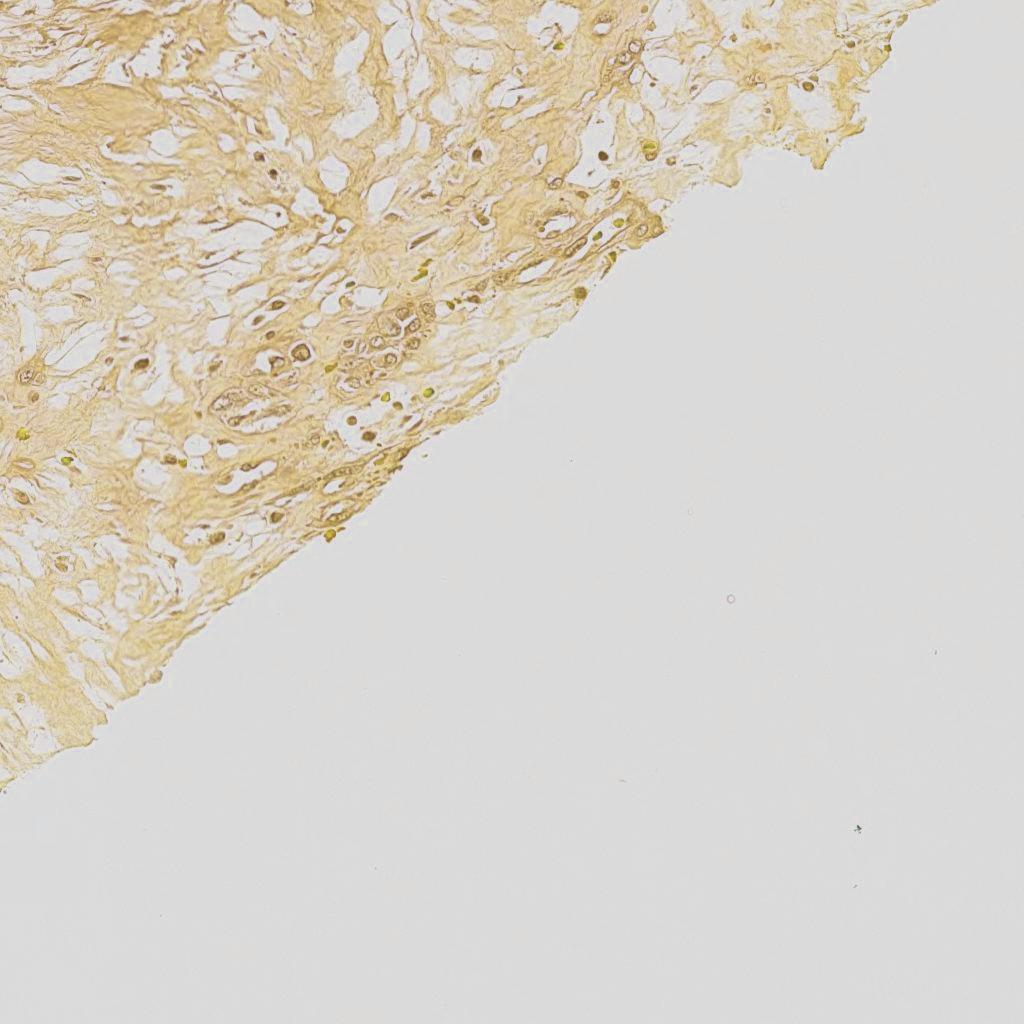
Label: Non-Viable-Tumor